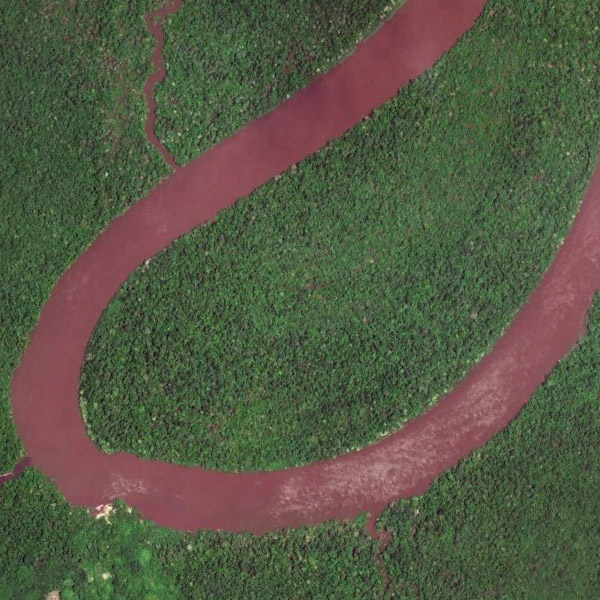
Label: River